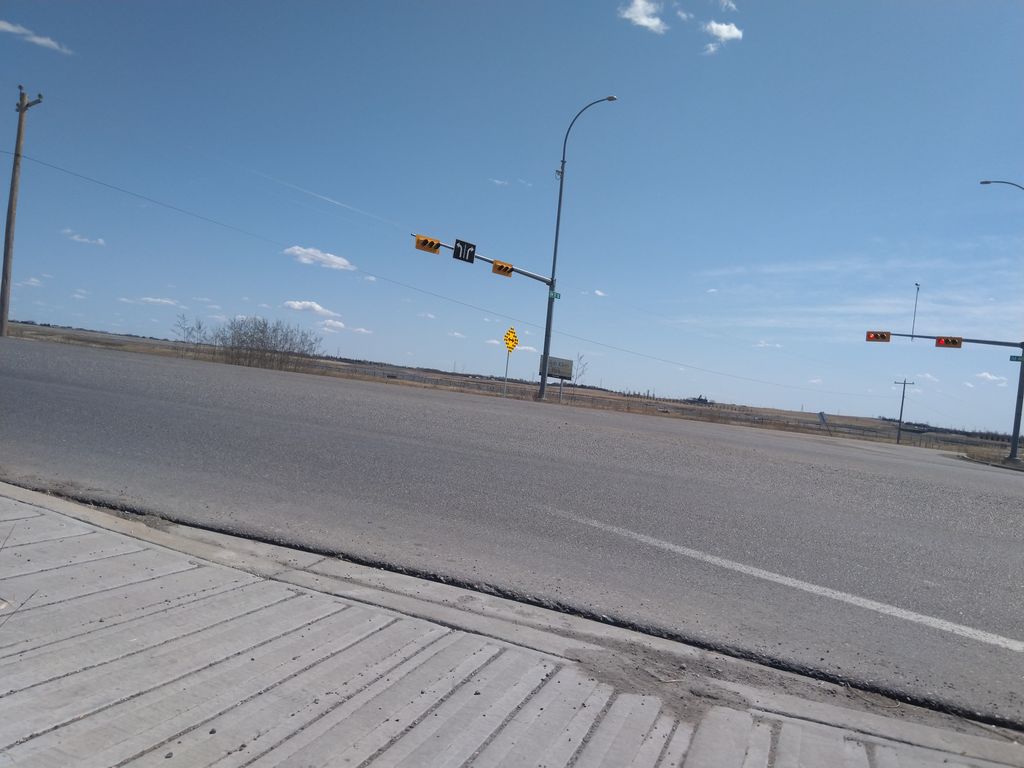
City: calgary